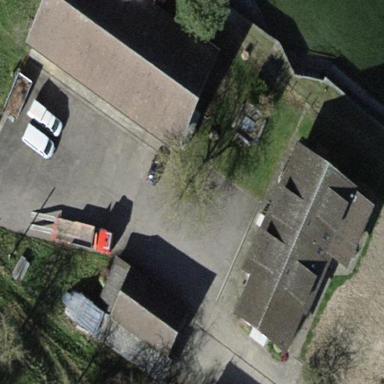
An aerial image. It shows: Farmyard area.